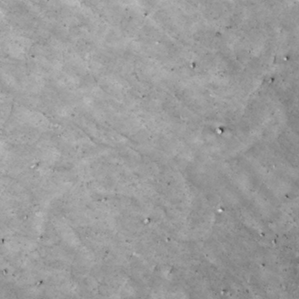
Label: non_frost